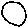
Label: circle